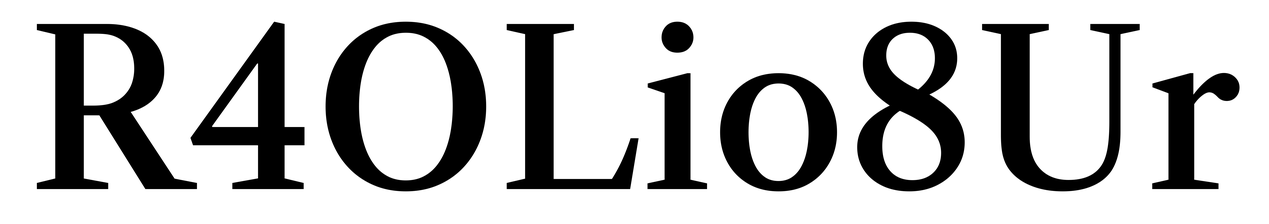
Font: LibreCaslonText_Medium